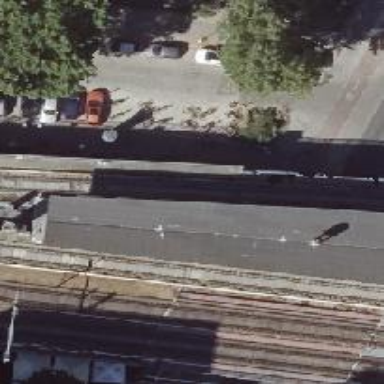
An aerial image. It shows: Bridge for light rail electrified with ballastless track.